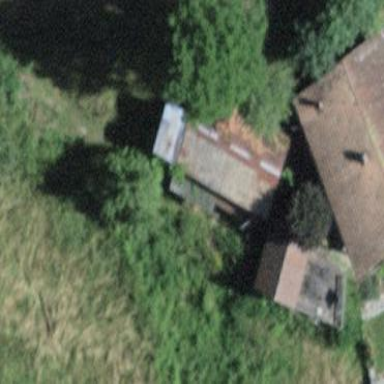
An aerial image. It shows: Barn.